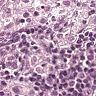
Metastatic tissue present: no